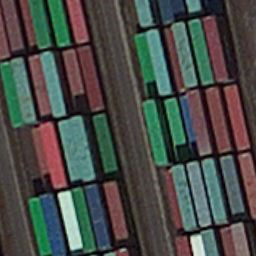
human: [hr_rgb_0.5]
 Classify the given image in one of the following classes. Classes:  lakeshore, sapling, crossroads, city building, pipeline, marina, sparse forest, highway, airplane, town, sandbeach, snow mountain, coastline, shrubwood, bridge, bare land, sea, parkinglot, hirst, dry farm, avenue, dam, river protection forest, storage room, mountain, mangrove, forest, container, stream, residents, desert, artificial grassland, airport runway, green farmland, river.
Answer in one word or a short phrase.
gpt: container